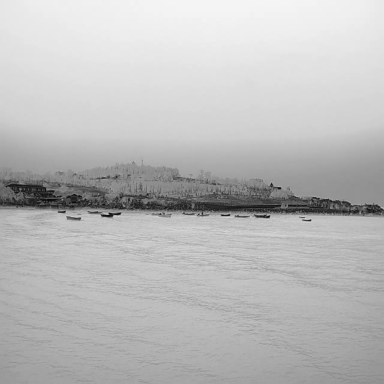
There are 13 bulk_carriers in the infrared image.